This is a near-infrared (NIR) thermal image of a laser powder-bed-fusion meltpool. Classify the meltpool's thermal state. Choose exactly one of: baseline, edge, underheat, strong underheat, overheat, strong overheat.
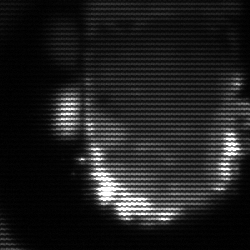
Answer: baseline